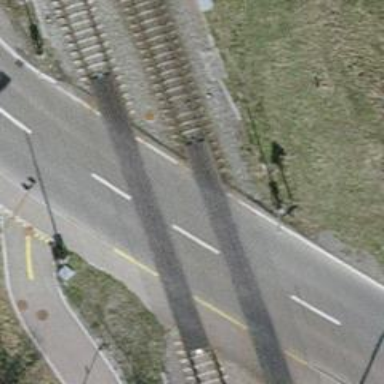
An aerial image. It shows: Level crossing with double half barrier.